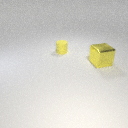
large yellow metal cube to the right of small yellow rubber cylinder